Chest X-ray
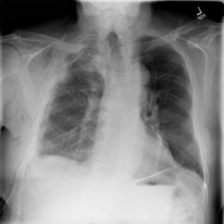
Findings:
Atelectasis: negative
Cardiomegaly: negative
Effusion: negative
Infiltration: negative
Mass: negative
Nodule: negative
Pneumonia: negative
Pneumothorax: negative
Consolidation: negative
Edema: negative
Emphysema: positive
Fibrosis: negative
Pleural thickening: negative
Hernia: negative